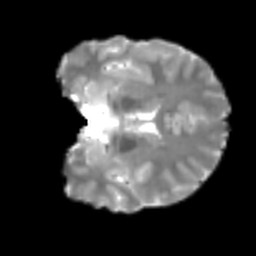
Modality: T2w
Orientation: coronal
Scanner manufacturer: siemens
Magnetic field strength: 3 T
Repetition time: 4 s
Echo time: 0.0594 s